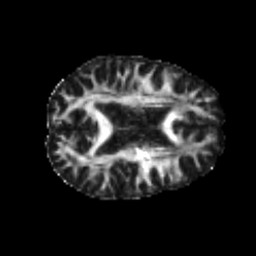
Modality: FA
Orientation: axial
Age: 20
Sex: female
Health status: healthy
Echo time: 0.074 s